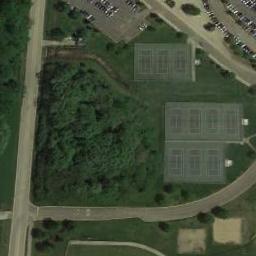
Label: tennis_court